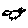
Label: bird